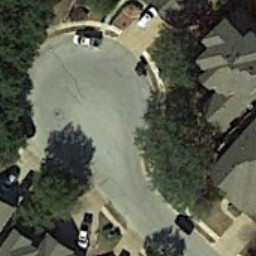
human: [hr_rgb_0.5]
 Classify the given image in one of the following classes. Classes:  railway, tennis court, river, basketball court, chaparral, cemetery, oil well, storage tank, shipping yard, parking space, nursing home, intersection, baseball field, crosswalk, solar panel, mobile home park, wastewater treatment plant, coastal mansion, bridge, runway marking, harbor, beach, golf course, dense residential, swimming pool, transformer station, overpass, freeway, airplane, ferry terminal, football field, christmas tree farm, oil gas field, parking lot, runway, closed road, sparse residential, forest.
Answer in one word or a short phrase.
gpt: closed road